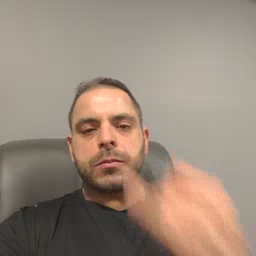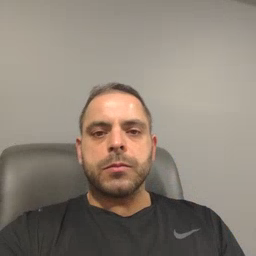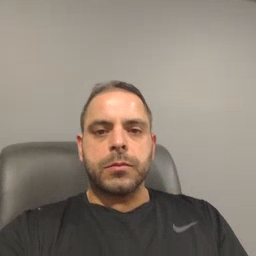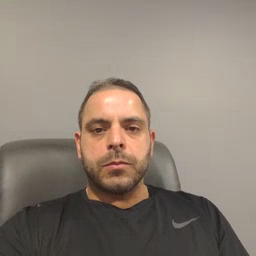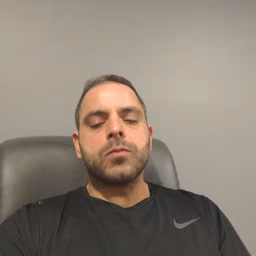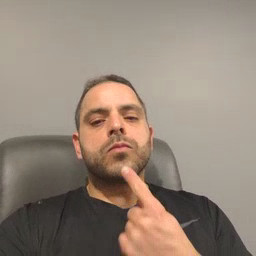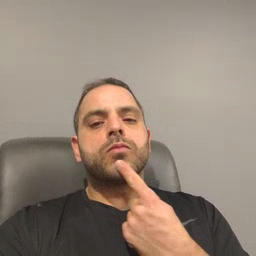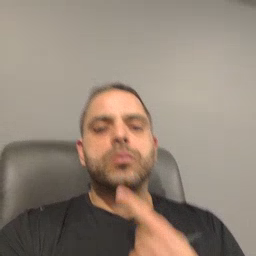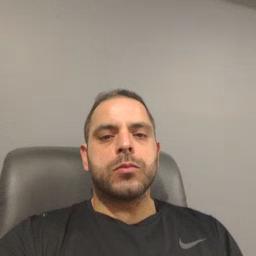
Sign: chin